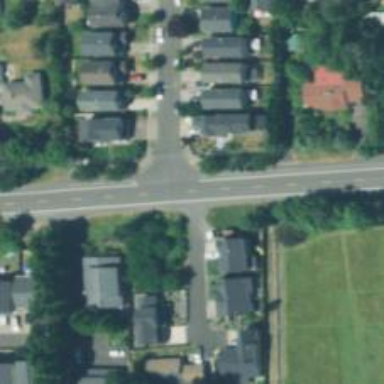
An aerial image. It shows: Secondary road with sidewalk on the left.